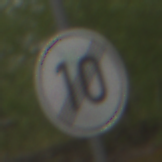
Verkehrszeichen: EndeGeschwindigkeit10
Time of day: MorningAfternoon
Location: Outdoor (Nature)
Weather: Overcast
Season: NotSpecified
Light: Natural